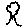
Label: tree